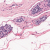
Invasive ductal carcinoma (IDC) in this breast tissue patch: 0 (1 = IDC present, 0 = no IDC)